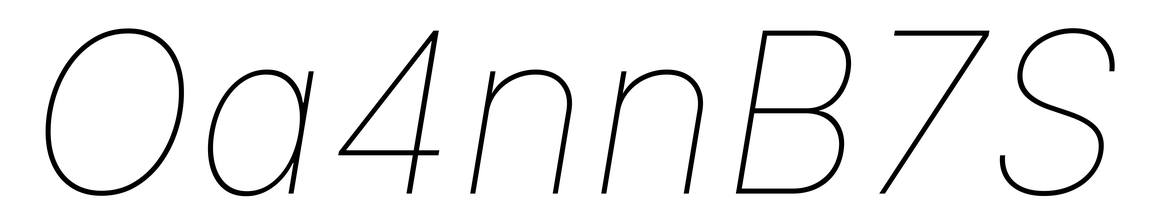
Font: Inter-Italic_Thin_Italic